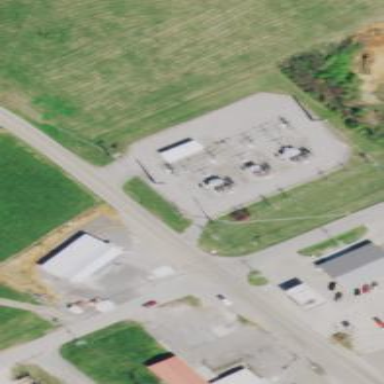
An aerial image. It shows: Power substation.